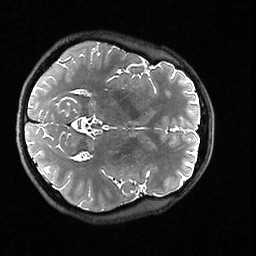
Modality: T2w
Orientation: axial
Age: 33
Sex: female
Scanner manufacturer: ge
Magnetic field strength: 3 T
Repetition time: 3.202 s
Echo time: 0.06609 s